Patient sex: F
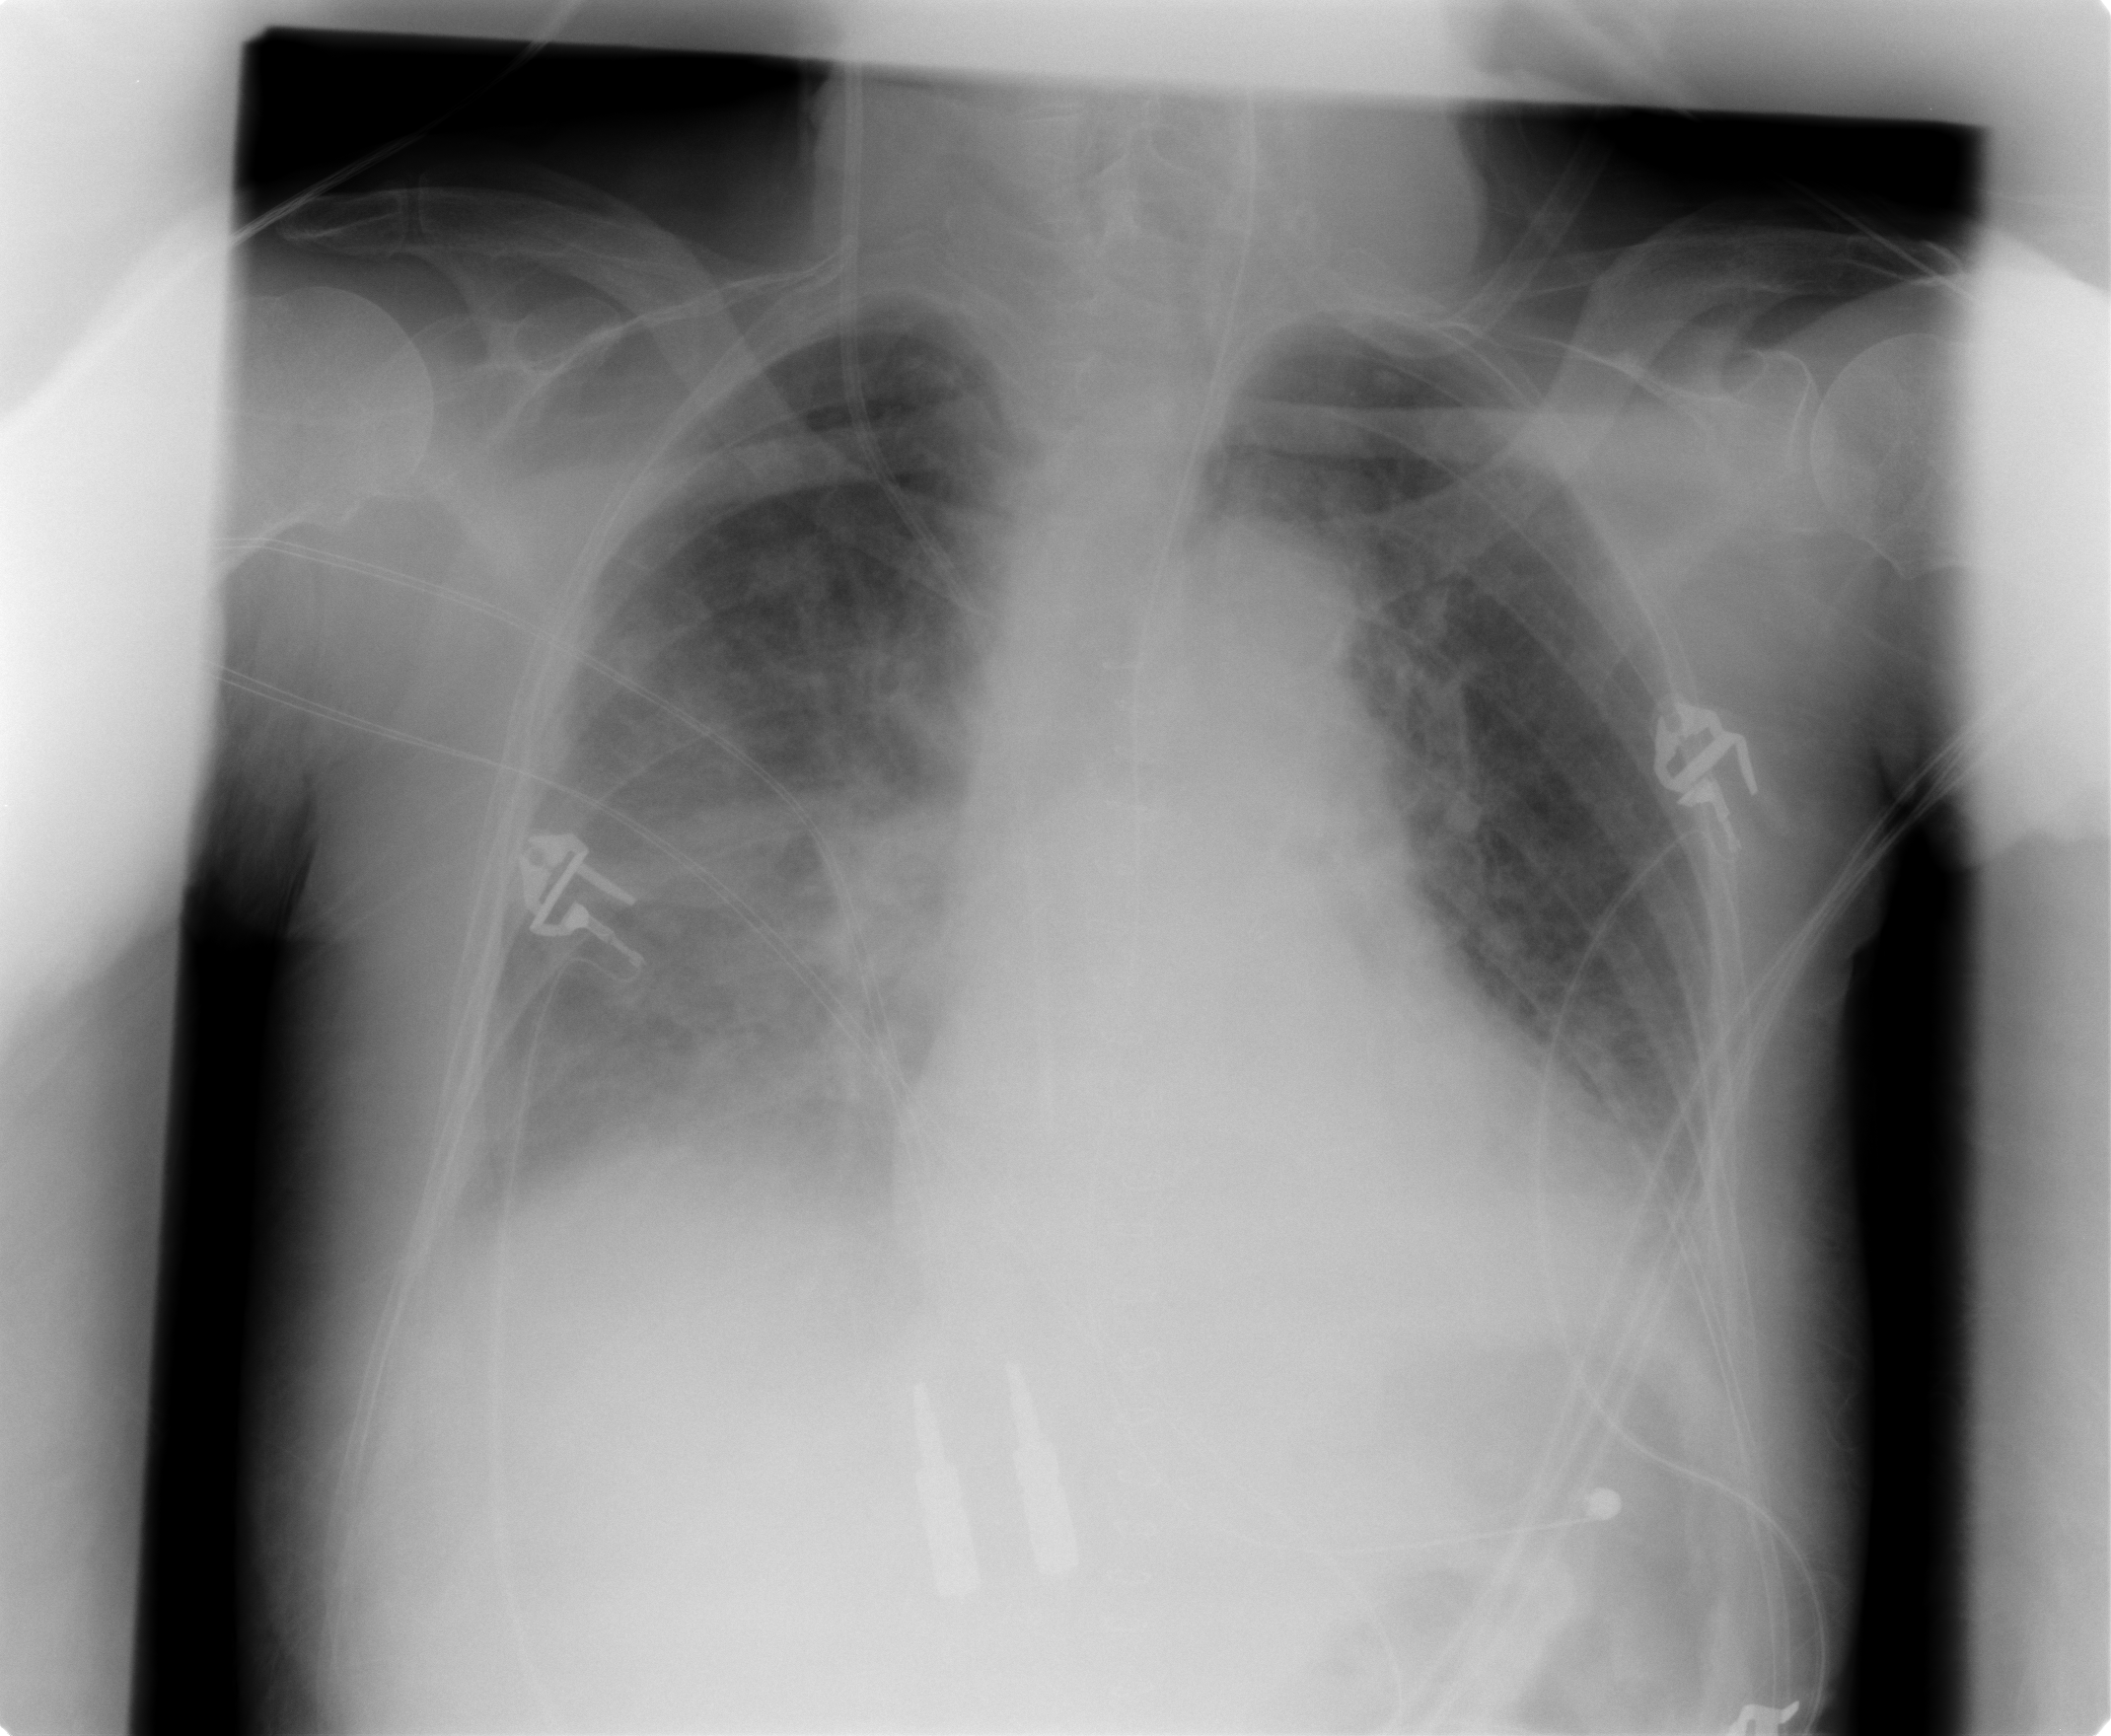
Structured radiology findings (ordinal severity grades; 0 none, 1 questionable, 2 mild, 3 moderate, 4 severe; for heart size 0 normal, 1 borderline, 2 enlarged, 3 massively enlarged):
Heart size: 2
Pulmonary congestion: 3
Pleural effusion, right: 3
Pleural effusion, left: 2
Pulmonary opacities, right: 2
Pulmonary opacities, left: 0
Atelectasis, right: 2
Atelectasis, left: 2